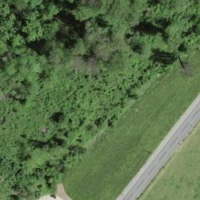
EUNIS habitat code: 41
Species observed at this site:
Gomphocerippus rufus